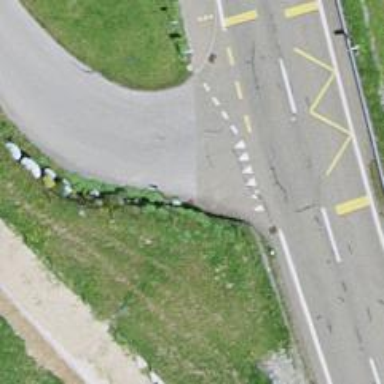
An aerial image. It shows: Road with "give way" sign.